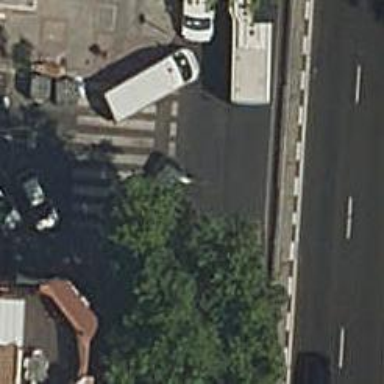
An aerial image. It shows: Uncontrolled road crossing.